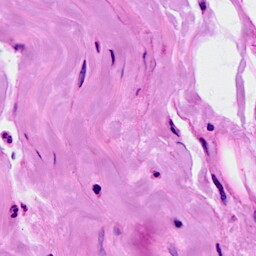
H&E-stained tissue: Breast